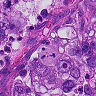
Metastatic tissue present: yes